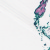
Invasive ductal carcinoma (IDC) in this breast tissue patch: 0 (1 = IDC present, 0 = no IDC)